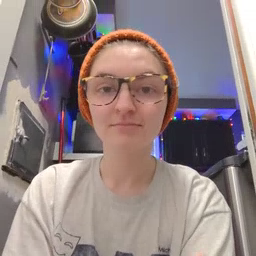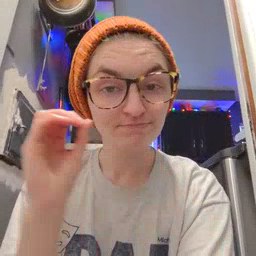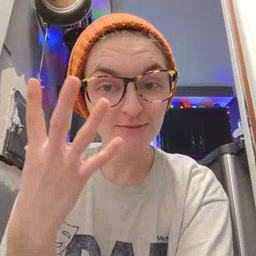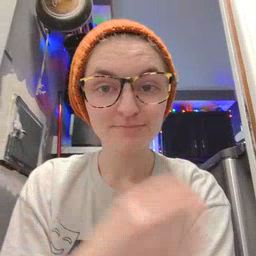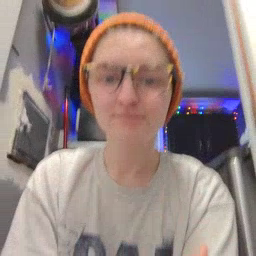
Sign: sun